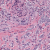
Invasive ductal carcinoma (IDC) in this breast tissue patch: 1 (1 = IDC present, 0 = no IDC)